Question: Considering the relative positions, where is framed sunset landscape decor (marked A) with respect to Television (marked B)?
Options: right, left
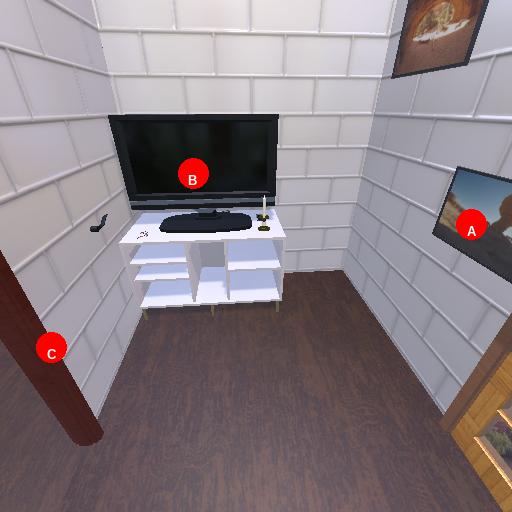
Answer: right